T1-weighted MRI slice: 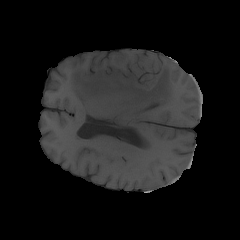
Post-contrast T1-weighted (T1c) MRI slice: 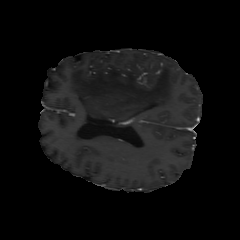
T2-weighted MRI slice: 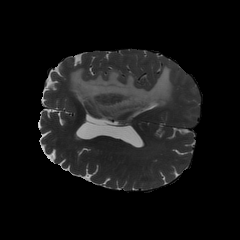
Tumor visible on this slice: yes